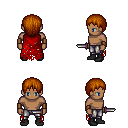
a pixel art fantasy rpg character, male body template, human, dark skin, red tattered cape, metal pants, brunette plain hairstyle, leather bracers, black shoes, dagger, four views (front, back, left, right), 2x2 character sprite sheet, small pixel art, hard edges, no anti-aliasing